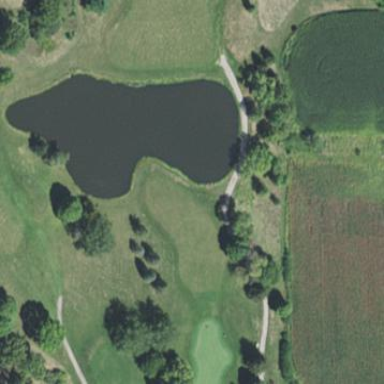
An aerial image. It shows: Pond serving as water hazard on golf course. It is natural feature of the landscape.